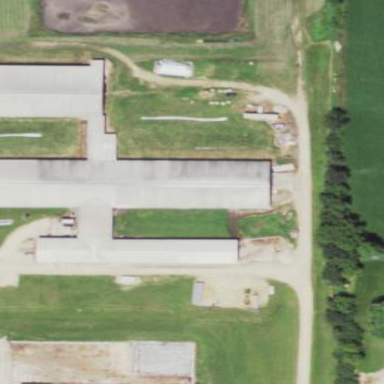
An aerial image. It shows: Industrial building.